Field crop: maize
Growth stage: 2
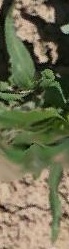
Species: maize